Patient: sex M, age 75
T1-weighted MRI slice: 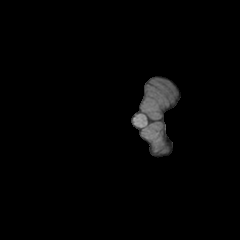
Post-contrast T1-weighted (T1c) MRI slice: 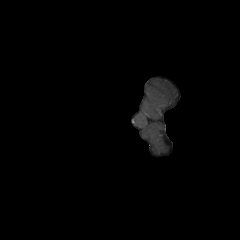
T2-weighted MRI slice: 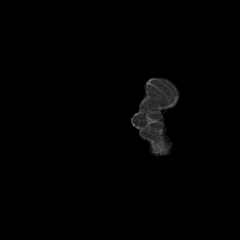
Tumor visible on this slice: no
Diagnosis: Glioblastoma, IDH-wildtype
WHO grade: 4